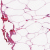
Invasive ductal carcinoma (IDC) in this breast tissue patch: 0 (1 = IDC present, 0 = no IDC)